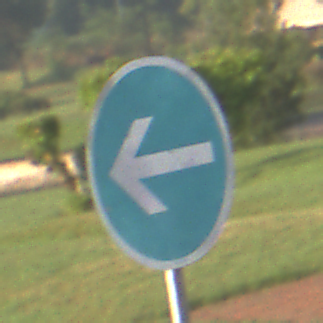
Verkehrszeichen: VorgeschriebeneFahrtrichtungHierLinks
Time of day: SunriseSunset
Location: Outdoor (Suburban)
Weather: PartlyCloudy
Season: NotSpecified
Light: Natural